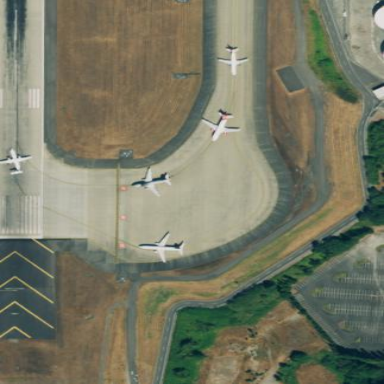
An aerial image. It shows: Apron at the airport.